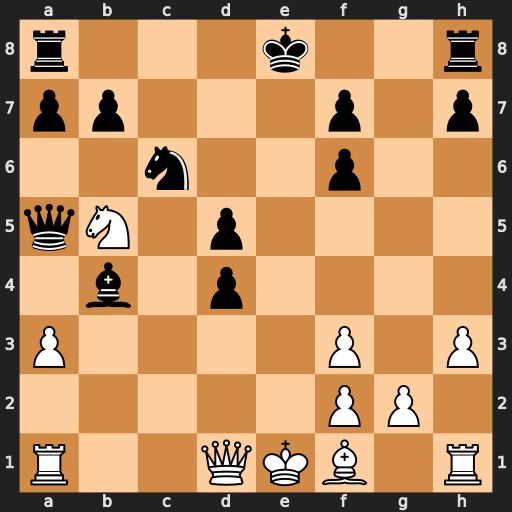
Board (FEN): r3k2r/pp3p1p/2n2p2/qN1p4/1b1p4/P4P1P/5PP1/R2QKB1R
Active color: w
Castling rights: KQkq
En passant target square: -
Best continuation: axb4 Qxb4+ Qd2